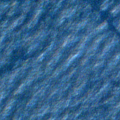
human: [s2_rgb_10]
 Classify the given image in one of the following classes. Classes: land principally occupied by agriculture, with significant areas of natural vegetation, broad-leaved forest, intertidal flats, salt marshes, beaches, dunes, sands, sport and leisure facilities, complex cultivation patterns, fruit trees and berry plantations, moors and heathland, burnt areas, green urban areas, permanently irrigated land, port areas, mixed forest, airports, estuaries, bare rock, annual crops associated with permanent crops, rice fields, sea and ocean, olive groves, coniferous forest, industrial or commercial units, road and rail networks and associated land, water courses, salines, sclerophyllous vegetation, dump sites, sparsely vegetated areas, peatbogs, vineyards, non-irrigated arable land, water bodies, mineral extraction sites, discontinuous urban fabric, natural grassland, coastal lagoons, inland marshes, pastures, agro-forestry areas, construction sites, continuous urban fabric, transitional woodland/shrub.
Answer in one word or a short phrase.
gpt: sea and ocean